【题型】填空题　【知识点】解析几何　【难度】medium
已知点 $(x,y)$ 满足方程 $x|x| + \dfrac{y|y|}{3} = 1$，则使得 $\left|\sqrt{3}x + y - 4\right| < m$ 恒成立的实数 $m$ 的取值范围是 \underline{\hspace{1cm}}.
【解答】
\noindent 【答案】$[4, +\infty)$
\noindent 当 $x < 0,\ y < 0$ 时，$|x| = -x,\ |y| = -y$，原方程可化为 $-x^2 - \dfrac{y^2}{3} = 1$，显然不成立，

\noindent $\therefore$ 如图，$P(x,y)$ 点轨迹，是由椭圆 $C_1$ 的 $x \geqslant 0,\ y \geqslant 0$ 部分，双曲线 $C_2$ 的 $x \geqslant 0,\ y < 0$ 部分，和双曲线 $C_3$ 的 $x < 0,\ y \geqslant 0$ 部分所组成的曲线 $C$.
\noindent 如图，取直线 $l:\ \sqrt{3}x + y - 4 = 0$，双曲线 $C_2$ 与 $C_3$ 的渐近线均为 $y = \pm \sqrt{3}x$，
\noindent 其中，渐近线 $y = -\sqrt{3}x$ 即直线 $\sqrt{3}x + y = 0$ 到直线 $l$ 的距离 $d_0 = \dfrac{|0 - (-4)|}{\sqrt{(\sqrt{3})^2 + 1^2}} = 2$，
\noindent 如图，$\because P$ 在曲线 $C$ 上，
\noindent $\therefore P(x,y)$ 到直线 $\sqrt{3}x + y - 4 = 0$ 的距离为 $d = \dfrac{\left|\sqrt{3}x + y - 4\right|}{2} < d_0 = 2$，
\noindent $\therefore \left|\sqrt{3}x + y - 4\right| < 4$，
\noindent $\therefore$ 若不等式 $\left|\sqrt{3}x + y - 4\right| < m$ 恒成立，则 $m \geqslant 4$，
\noindent $\therefore$ 使得 $\left|\sqrt{3}x + y - 4\right| < m$ 恒成立的实数 $m$ 的取值范围是 $[4, +\infty)$.
\noindent 故答案为：$[4, +\infty)$.
\vspace{1em}
\noindent 【点睛】本题解题的两个关键步骤：一是通过分类讨论，将曲线方程去绝对值；二是通过几何意义（点到直线距离），求出使不等式成立的实数 $m$ 的取值范围.
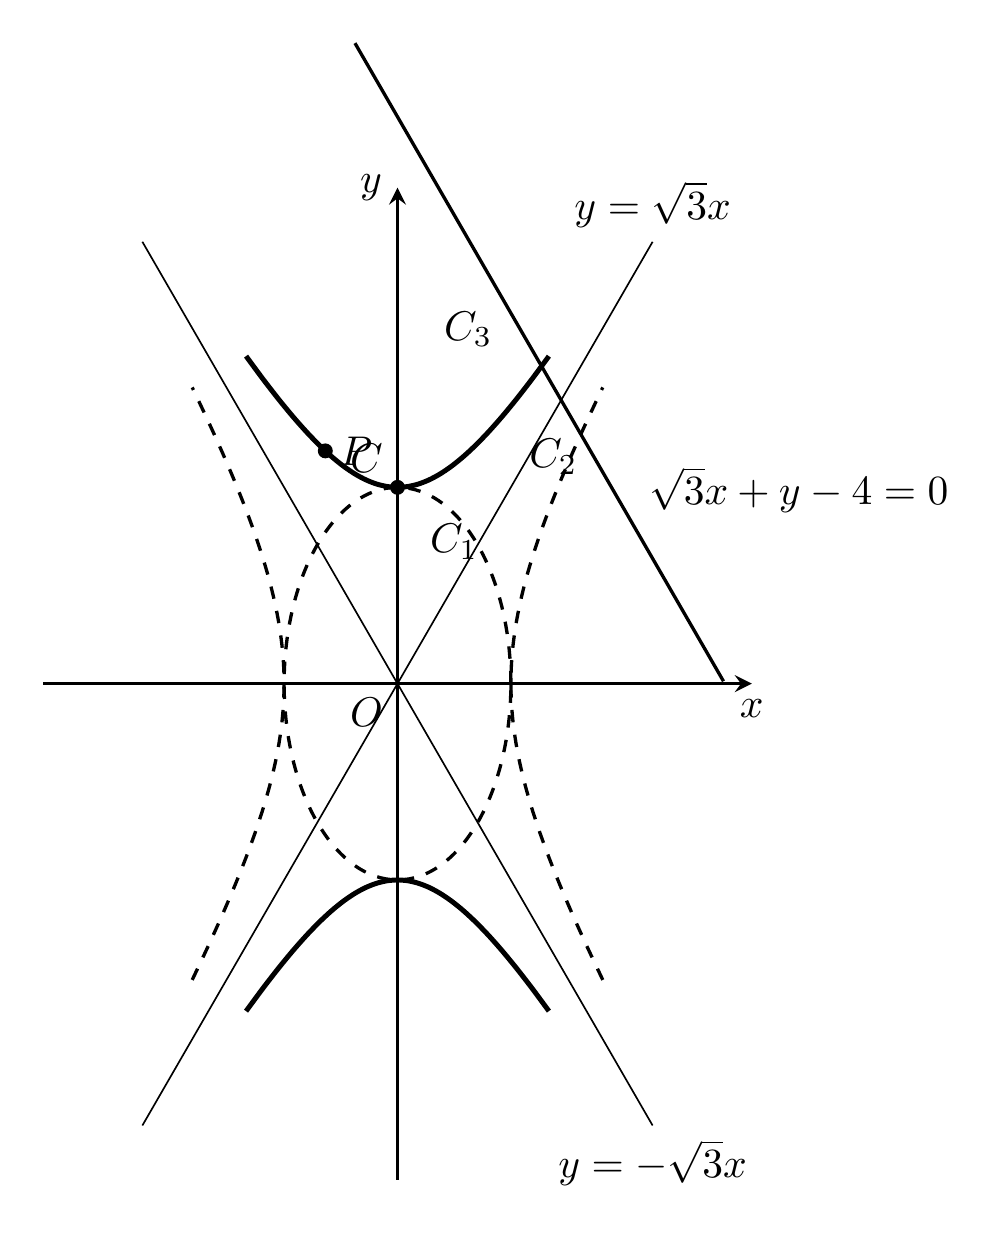